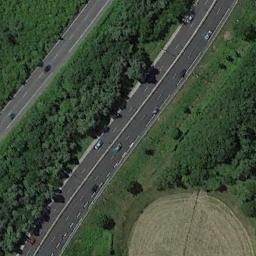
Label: freeway